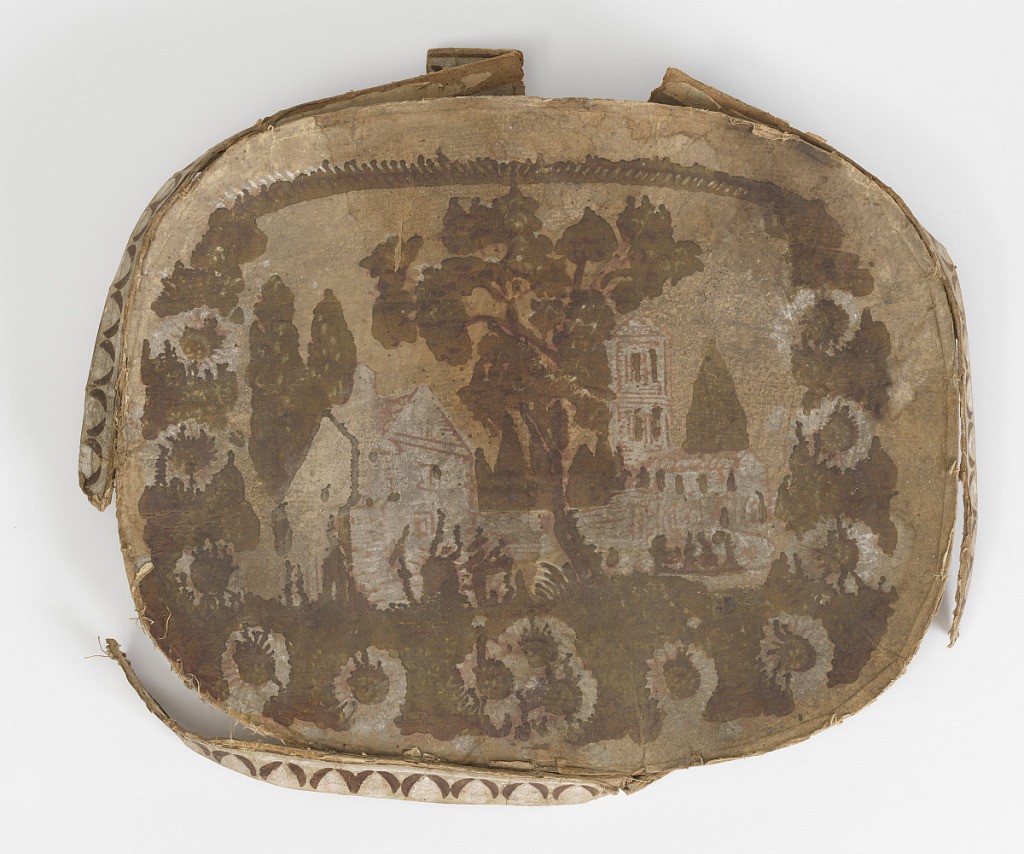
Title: Castles in Spain
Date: ca. 1835
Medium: Block-printed paper, pasteboard support
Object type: Bandbox
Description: Pasteboard bandbox lid, rim partially attached. "Castles in Spain" pattern. Buildings, trees, in pink, browns, on yellow background, in enframement of green foliage and white flowers.